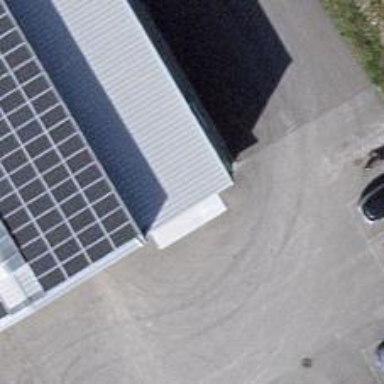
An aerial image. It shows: Charging station for trucks.